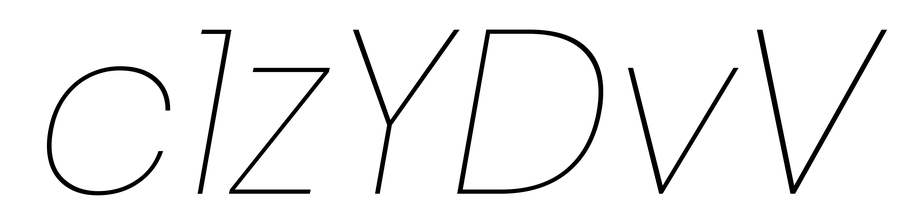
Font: Poppins-ThinItalic